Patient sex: M
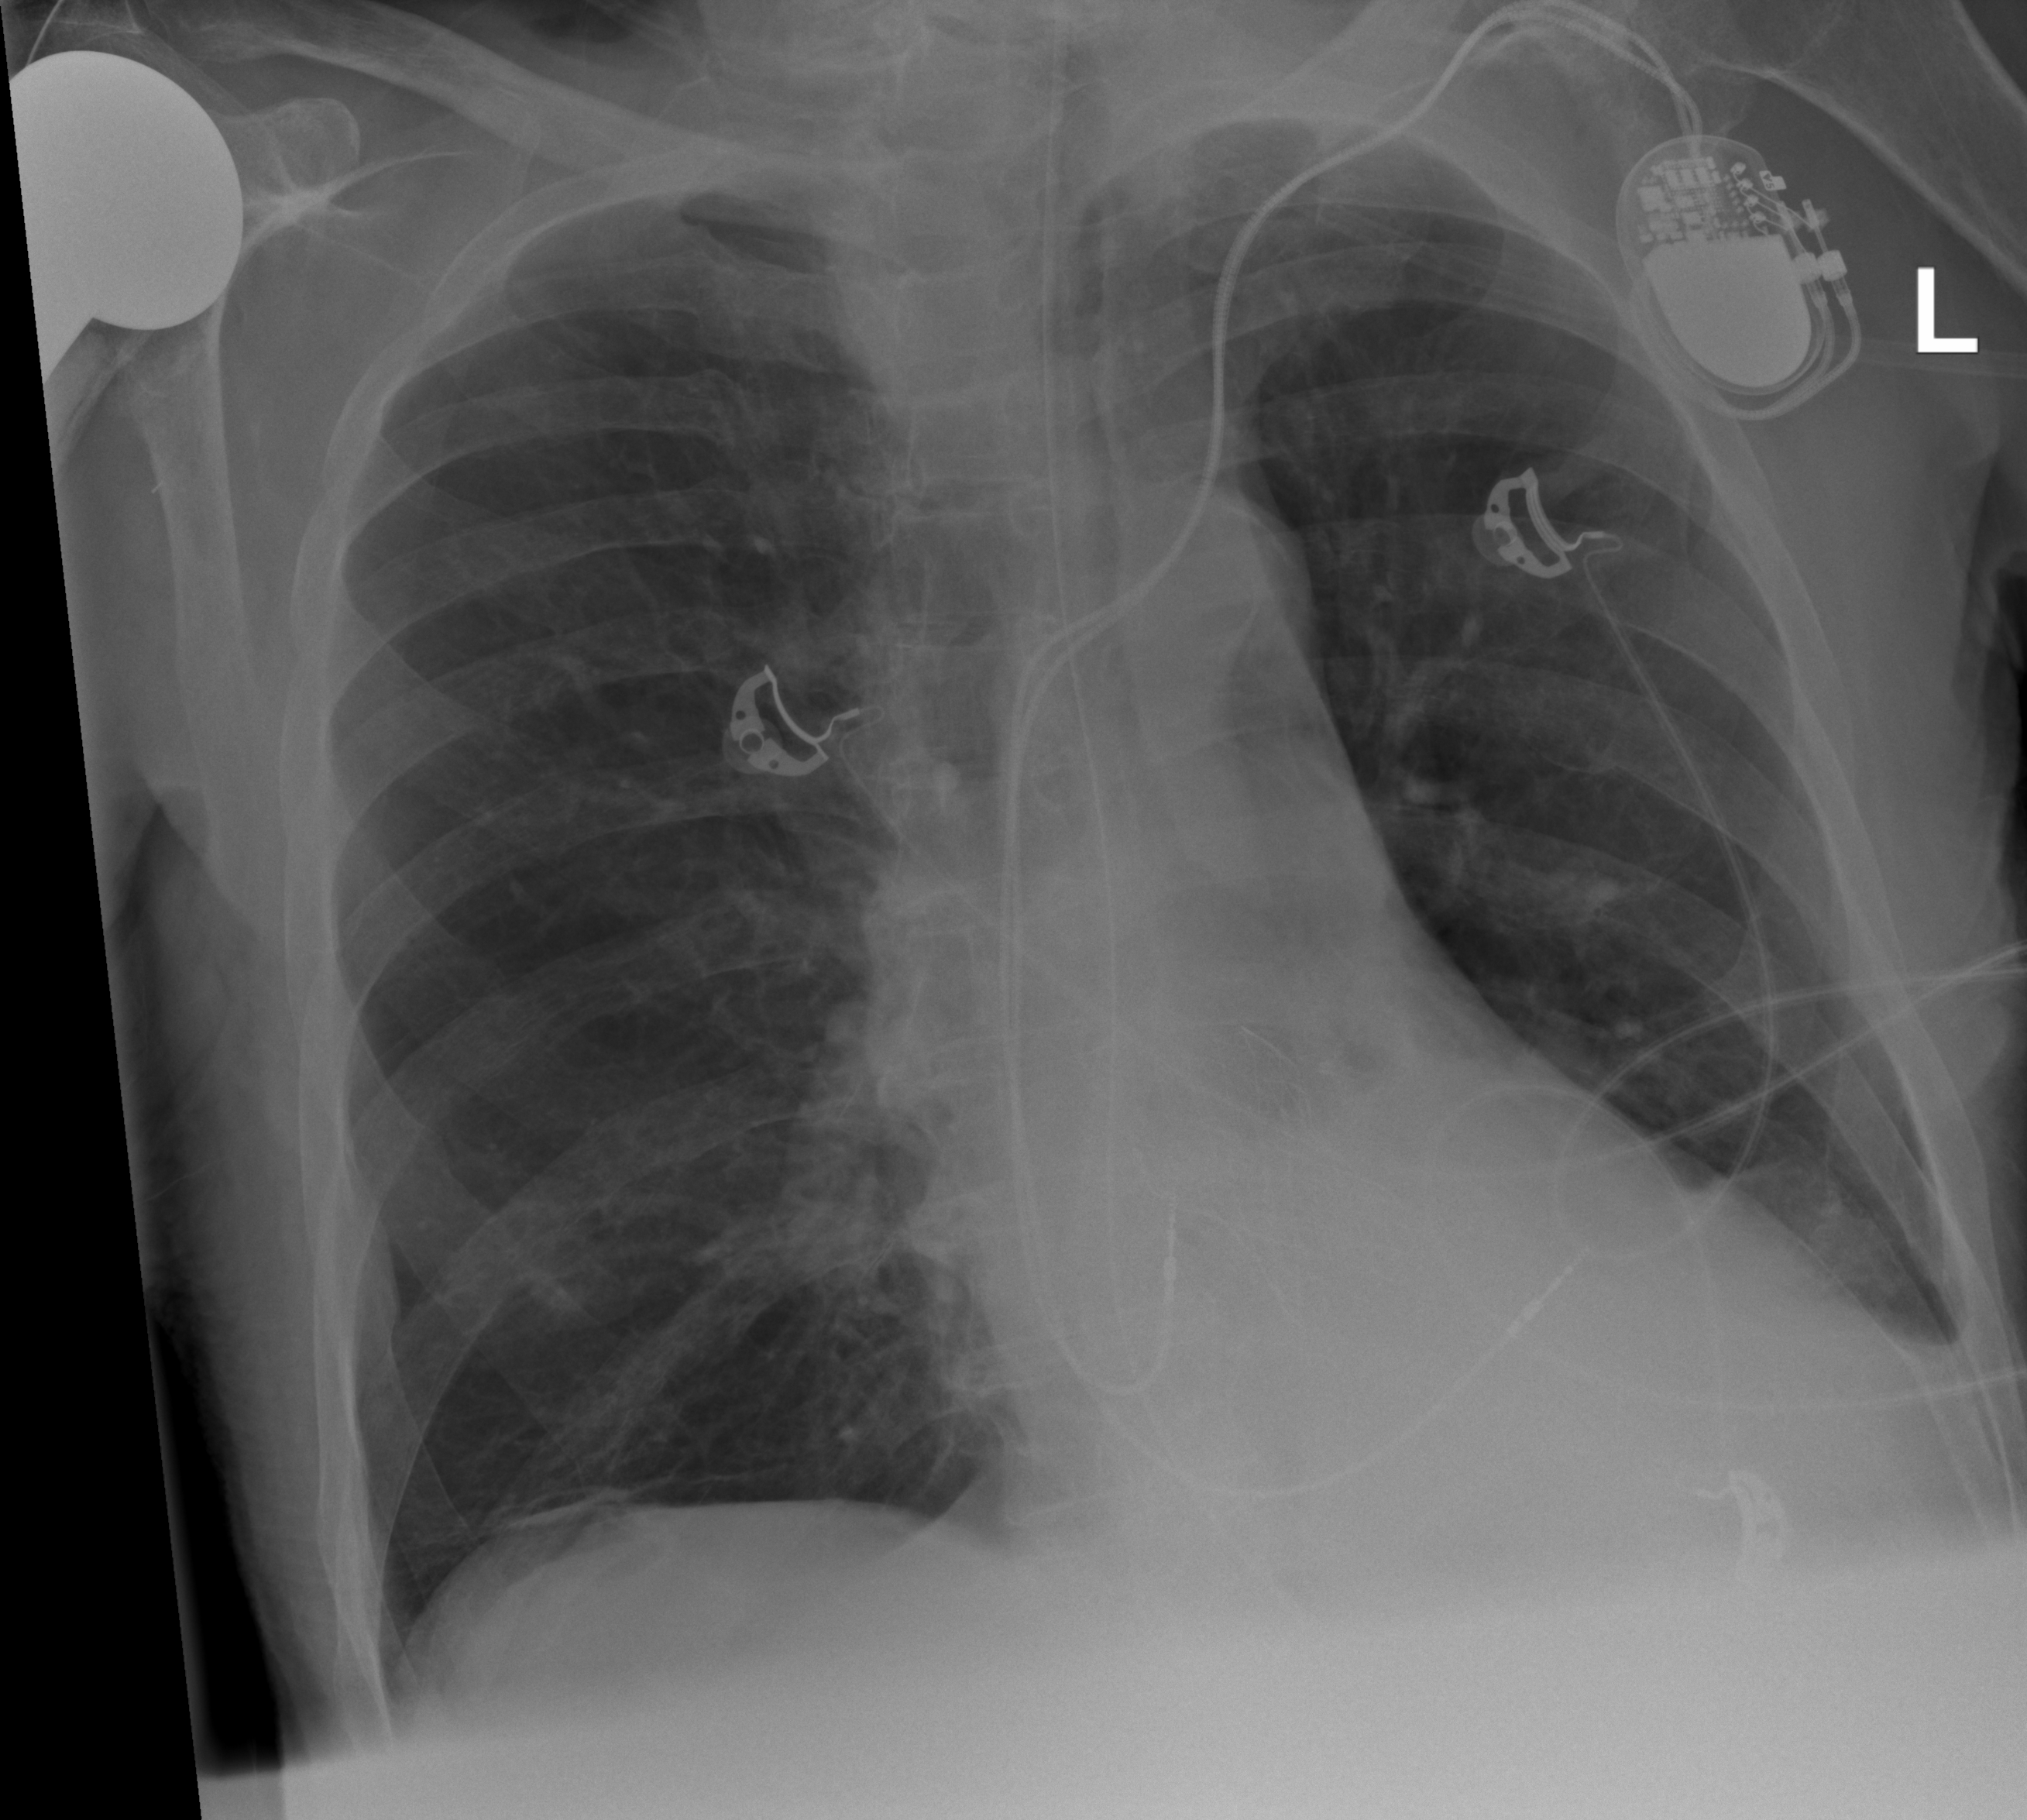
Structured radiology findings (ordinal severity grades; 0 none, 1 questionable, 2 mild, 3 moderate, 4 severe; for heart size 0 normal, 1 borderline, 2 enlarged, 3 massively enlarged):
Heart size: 0
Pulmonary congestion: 0
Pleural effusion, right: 0
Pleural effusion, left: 2
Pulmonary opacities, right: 0
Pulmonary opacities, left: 0
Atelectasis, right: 2
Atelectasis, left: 2